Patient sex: M
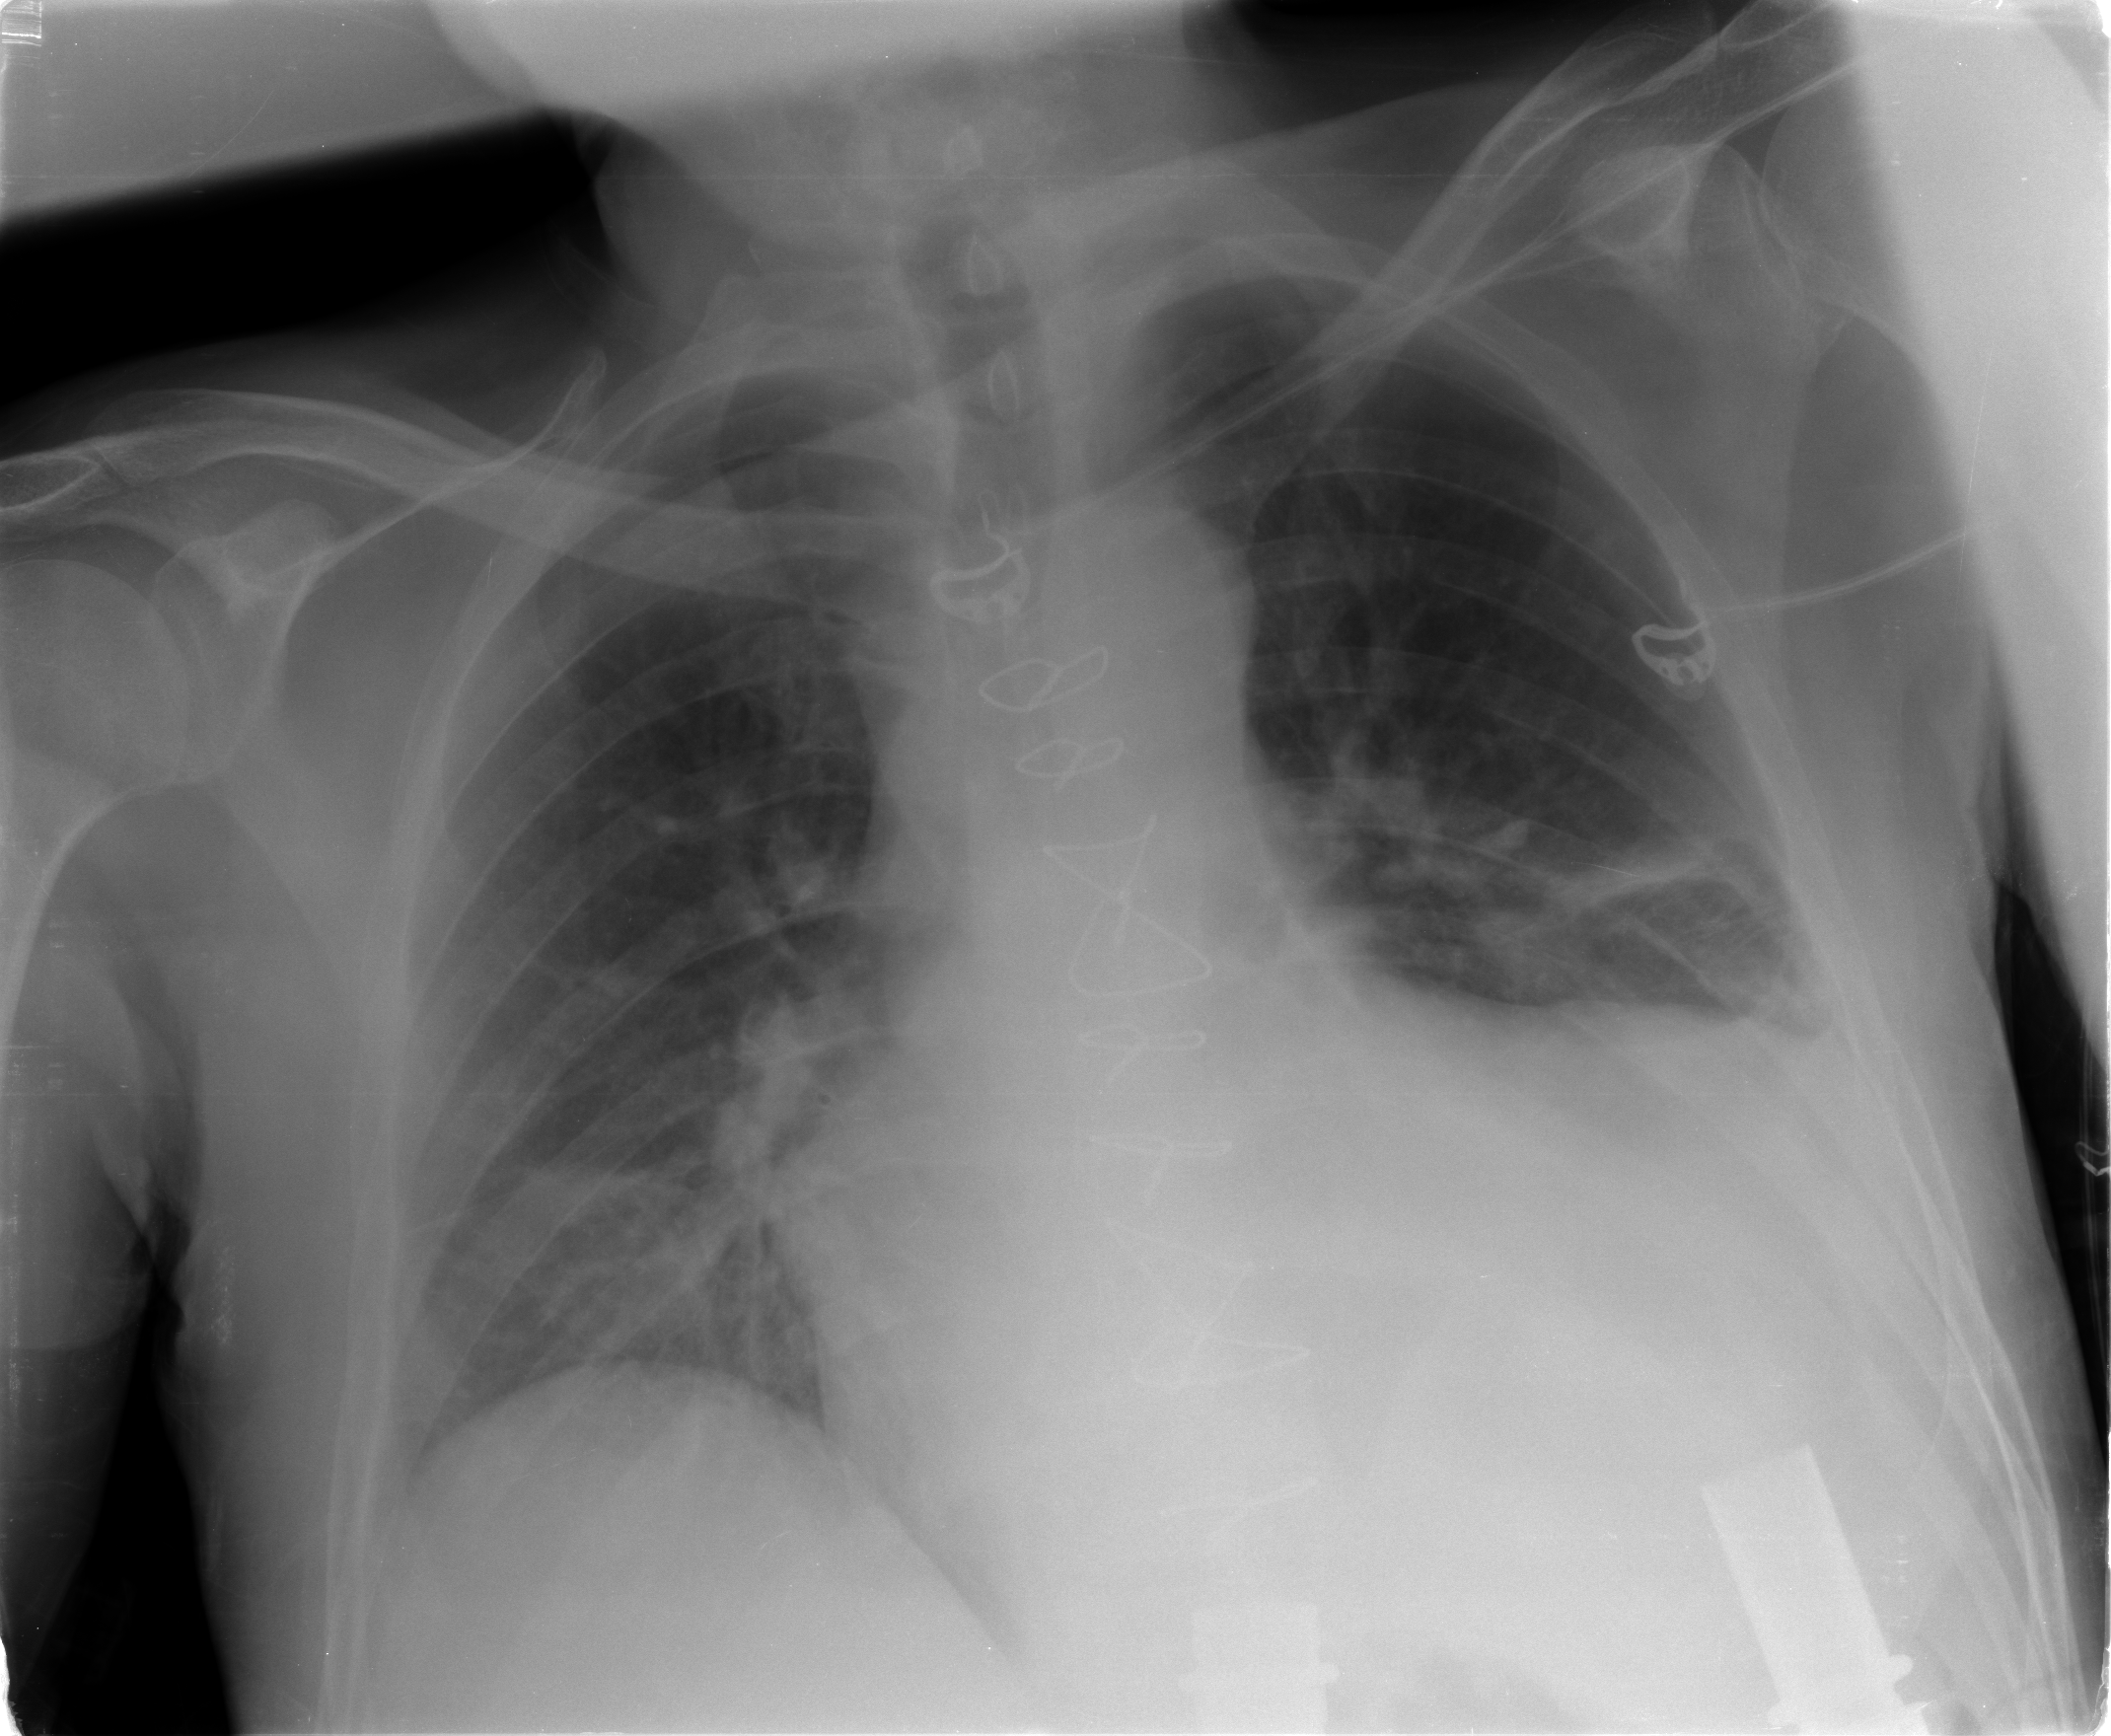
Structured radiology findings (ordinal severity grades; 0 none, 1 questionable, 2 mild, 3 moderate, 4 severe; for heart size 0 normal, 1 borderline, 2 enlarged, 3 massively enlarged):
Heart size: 3
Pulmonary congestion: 1
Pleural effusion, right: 1
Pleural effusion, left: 2
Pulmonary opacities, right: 2
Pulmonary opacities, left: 0
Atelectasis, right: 2
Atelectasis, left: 2